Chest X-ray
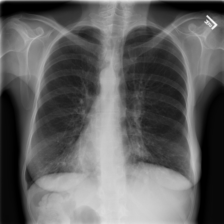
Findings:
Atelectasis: negative
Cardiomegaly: negative
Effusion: negative
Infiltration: negative
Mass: negative
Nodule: negative
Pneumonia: negative
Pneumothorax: negative
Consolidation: negative
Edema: negative
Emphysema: negative
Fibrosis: positive
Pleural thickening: negative
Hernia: negative